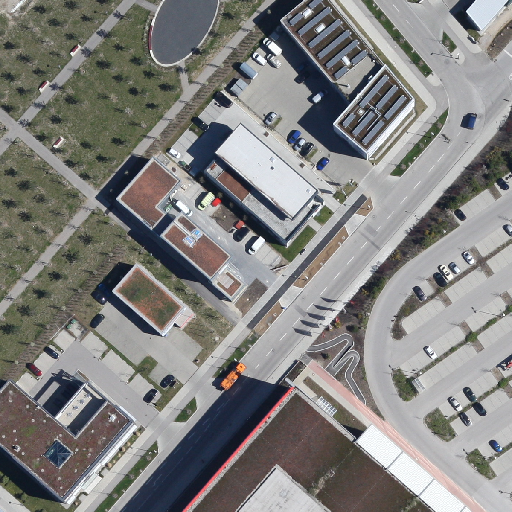
Referring expression: heavy-duty vehicle